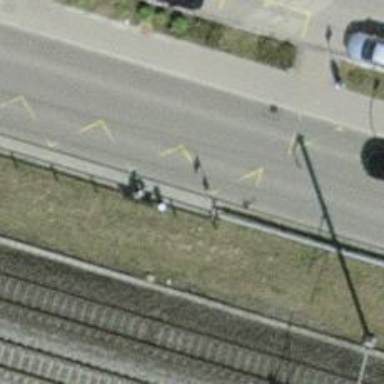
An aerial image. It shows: Bus stop with platform for public transport.